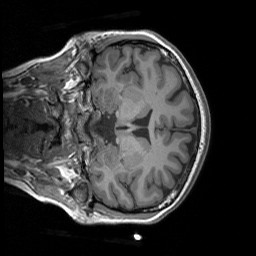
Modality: T1w
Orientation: coronal
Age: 23
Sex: female
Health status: healthy
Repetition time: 1.9 s
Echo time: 0.00252 s